Field crop: maize
Growth stage: 2
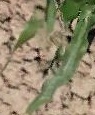
Species: maize